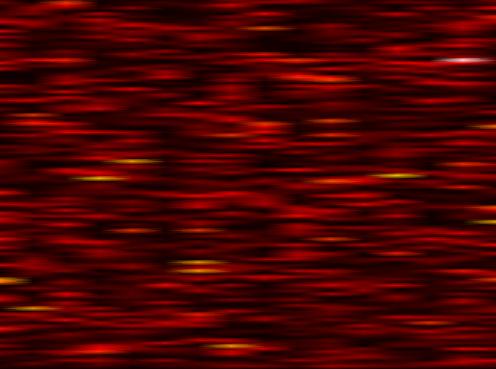
Label: UFMC